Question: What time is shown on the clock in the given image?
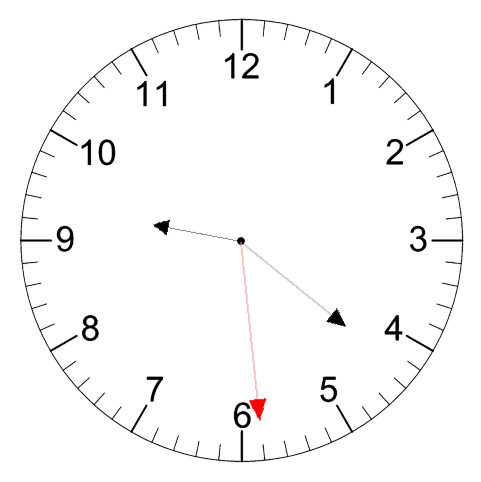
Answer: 09:21:29